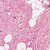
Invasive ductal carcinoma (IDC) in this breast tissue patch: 0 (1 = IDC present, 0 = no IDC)